【题型】选择题　【知识点】解析几何　【难度】easy
已知椭圆$C:\dfrac{x^2}{a^2}+\dfrac{y^2}{b^2}=1(a>b>0)$的左右焦点分别为$F_1$，$F_2$，上顶点$B_1(0,\sqrt{2})$，若$\triangle F_1B_1F_2$为等腰直角三角形，则椭圆$C$的长轴长为（ ）

A. $2$ \quad B. $2\sqrt{2}$ \quad C. $3$ \quad D. $4$
【解答】
【答案】D

\vspace{0.5em}

【分析】根据椭圆$a,b,c$的关系、椭圆性质及图形关系计算求解即可.

\vspace{0.5em}

【详解】因为椭圆上顶点$B_1(0,\sqrt{2})$，所以$b=\sqrt{2}$，

因为$\triangle F_1B_1F_2$为等腰直角三角形，所以$c=b=\sqrt{2}$，

因为$a=\sqrt{b^2+c^2}=2$，所以椭圆$C$的长轴长$2a=4$.

故选：D.
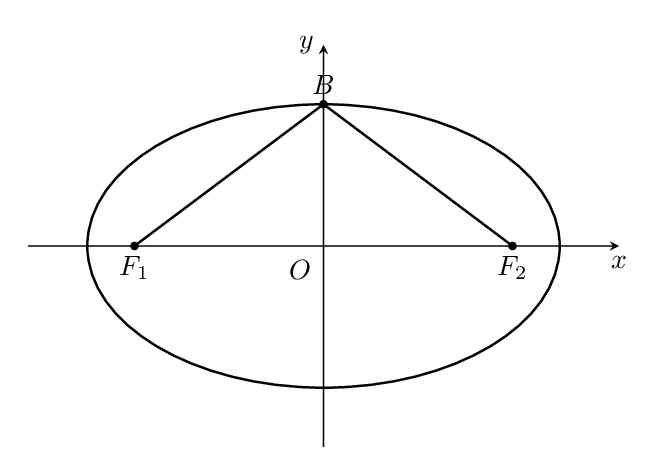